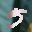
Label: 5